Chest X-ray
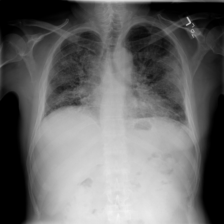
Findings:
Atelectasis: negative
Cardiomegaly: negative
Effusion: negative
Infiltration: positive
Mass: negative
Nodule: negative
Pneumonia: negative
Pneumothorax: negative
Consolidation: negative
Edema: negative
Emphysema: negative
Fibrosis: positive
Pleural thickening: negative
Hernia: negative